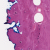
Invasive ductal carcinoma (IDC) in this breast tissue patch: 0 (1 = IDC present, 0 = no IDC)